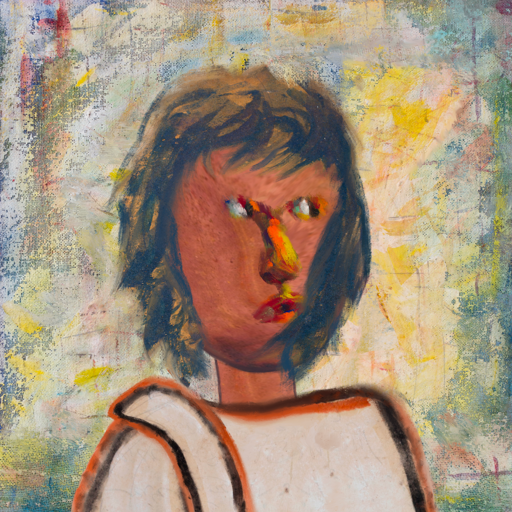
Background: Irani, Head And Neck Side: Mother_And_Son_Mother, Face Side: An_Impression, Bust: Roy_Bahadur, Hair Side: In_The_Sun, Head Accessory: Blank, Second Necklace: Blank, Necklace: Blank, Baby: Blank